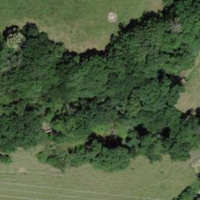
EUNIS habitat code: 44
Species observed at this site:
Lathyrus vernus